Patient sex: M
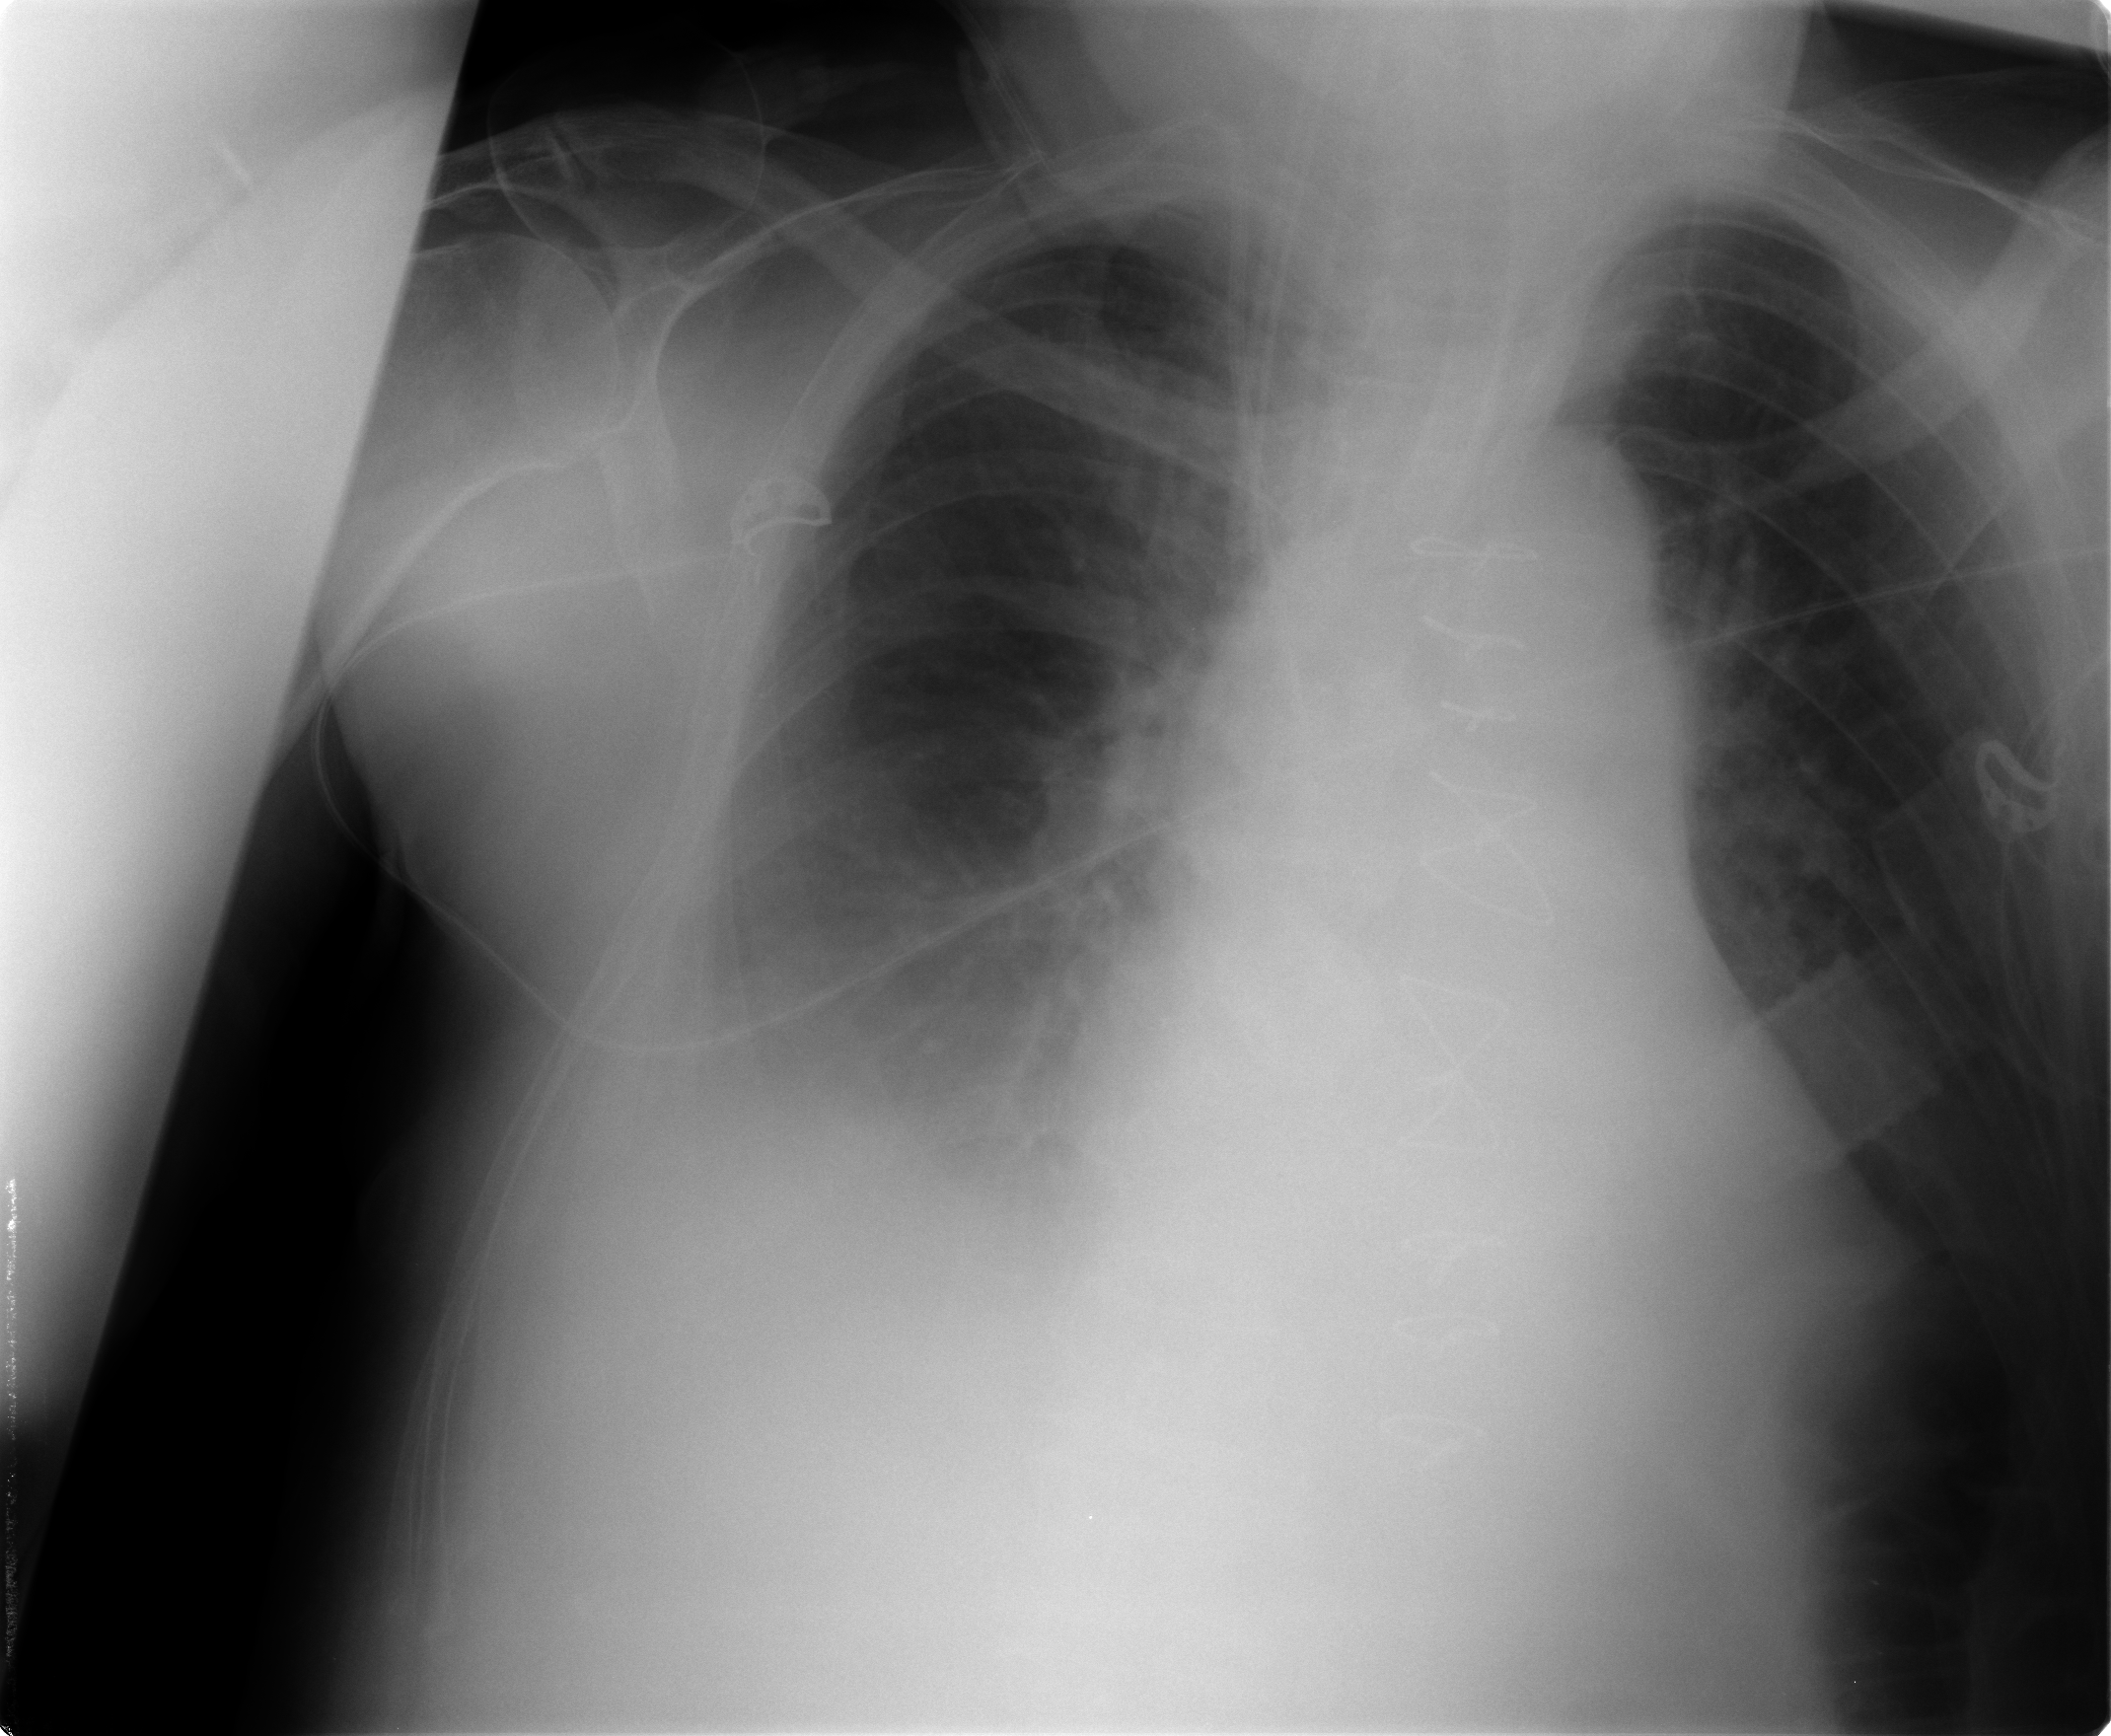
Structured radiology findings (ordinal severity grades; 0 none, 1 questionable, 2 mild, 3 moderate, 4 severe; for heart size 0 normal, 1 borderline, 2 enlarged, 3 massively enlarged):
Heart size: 1
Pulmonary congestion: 2
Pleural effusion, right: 2
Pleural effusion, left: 0
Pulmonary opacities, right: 3
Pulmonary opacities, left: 0
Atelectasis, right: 2
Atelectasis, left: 0